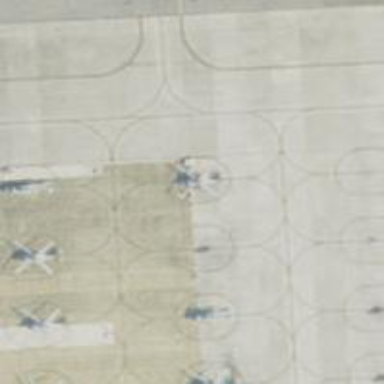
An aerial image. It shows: View of taxiway at the airport.